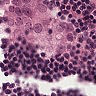
Metastatic tissue present: yes